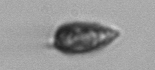
Label: Prorocentrum_triestinum